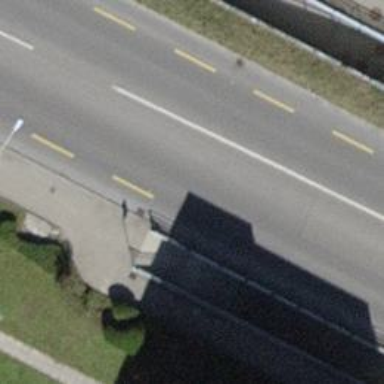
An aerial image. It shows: Tertiary road with asphalt surface. There is separate sidewalk along the road.